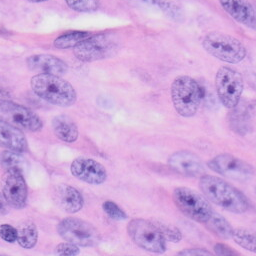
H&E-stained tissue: Skin